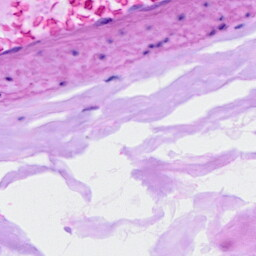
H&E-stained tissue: Ovarian